Aerial crown-view tile of a tropical tree (Barro Colorado Island, Panama), acquired 20250915:
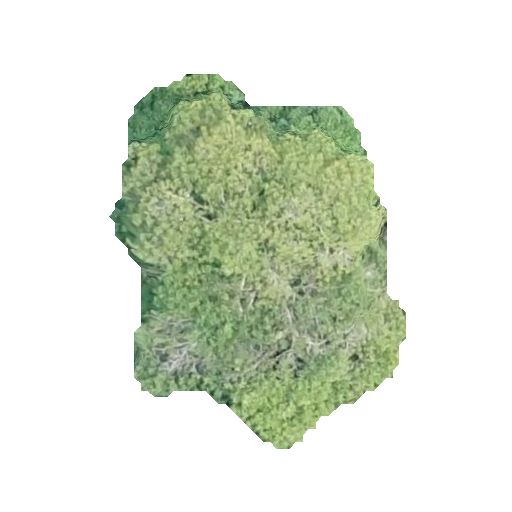
Species: Astronium graveolens
GBIF accepted scientific name: Astronium graveolens
Crown area: 112.53 m²